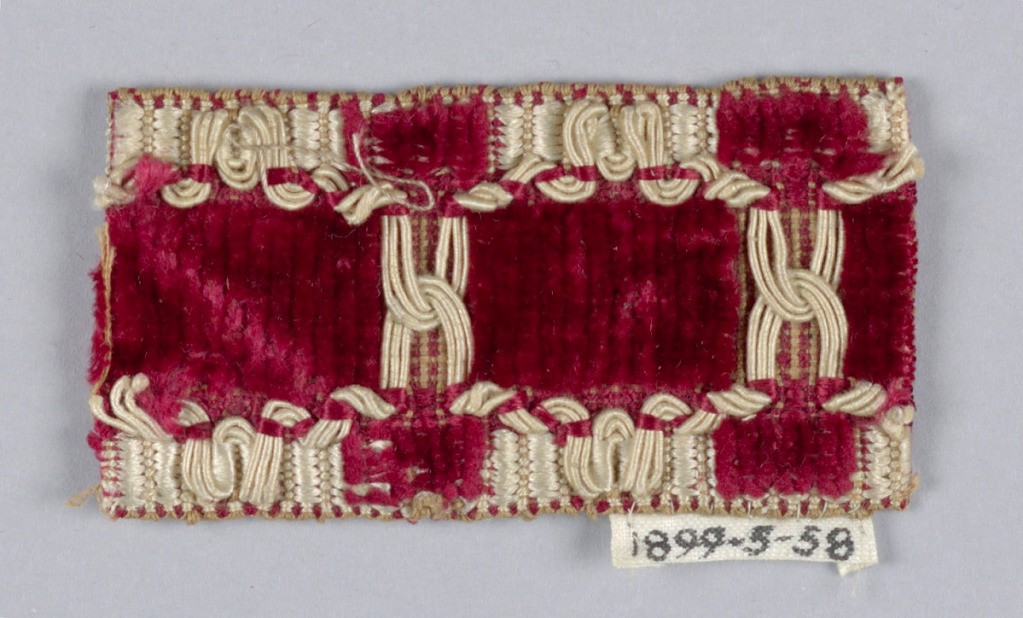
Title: Trimming fragment
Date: late 19th century
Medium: silk, cotton Technique: woven with raised pile (velvet)
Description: Red an white